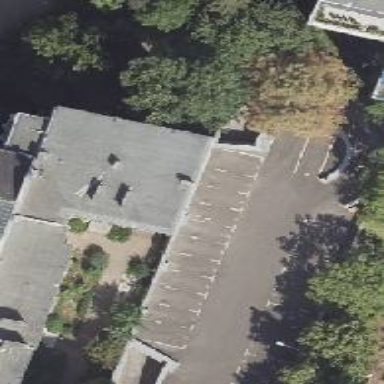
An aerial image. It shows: Parking entrance.